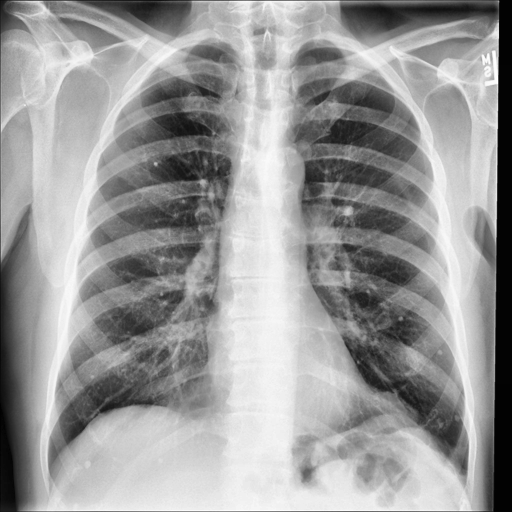
Finding: NORMAL